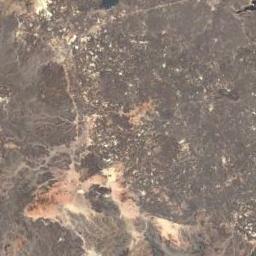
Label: mountain